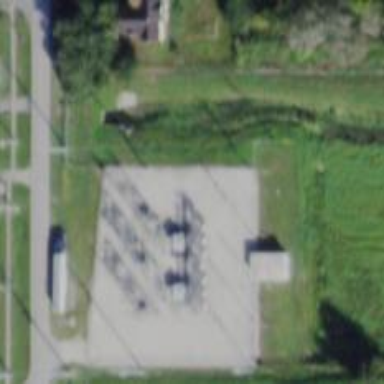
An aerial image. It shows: Outdoor distribution substation.